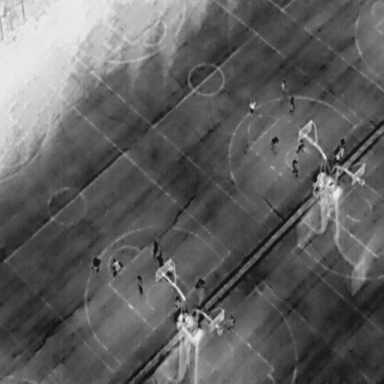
There are 15 People in the infrared image.